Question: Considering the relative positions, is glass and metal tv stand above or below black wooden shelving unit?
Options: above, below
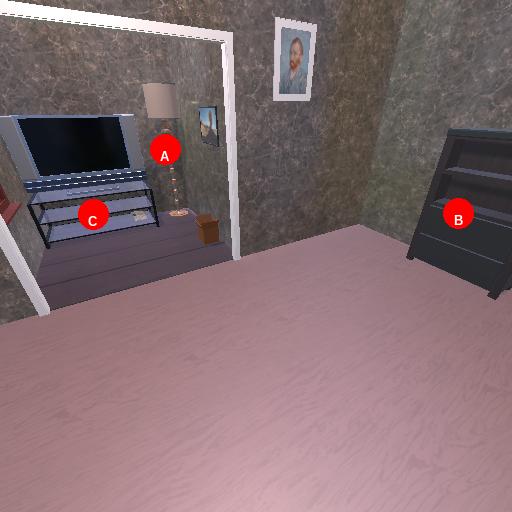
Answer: above